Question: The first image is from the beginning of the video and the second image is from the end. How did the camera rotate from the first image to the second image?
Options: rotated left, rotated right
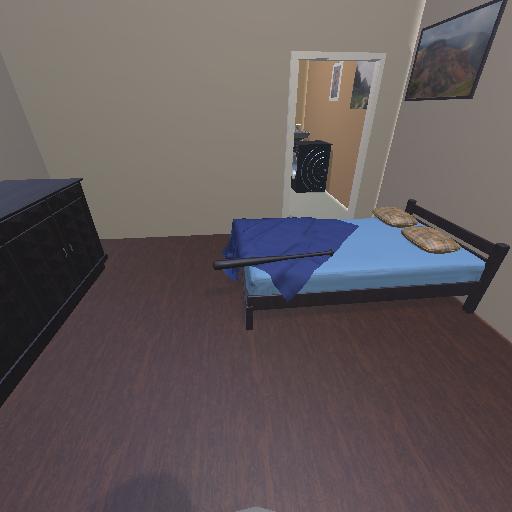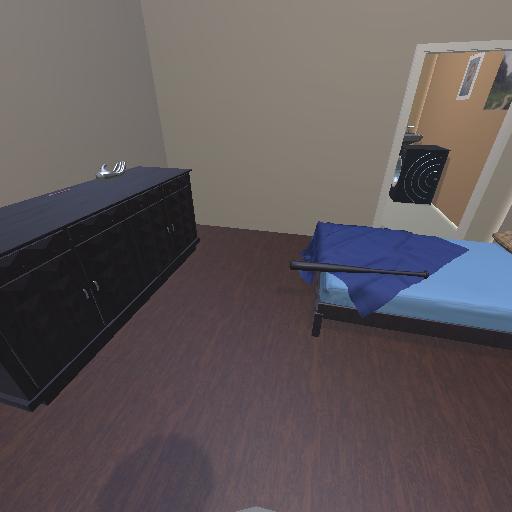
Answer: rotated left